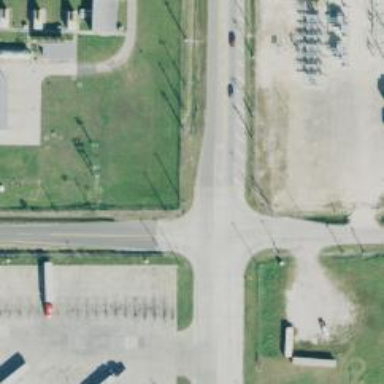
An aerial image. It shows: Road with stop sign.